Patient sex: M
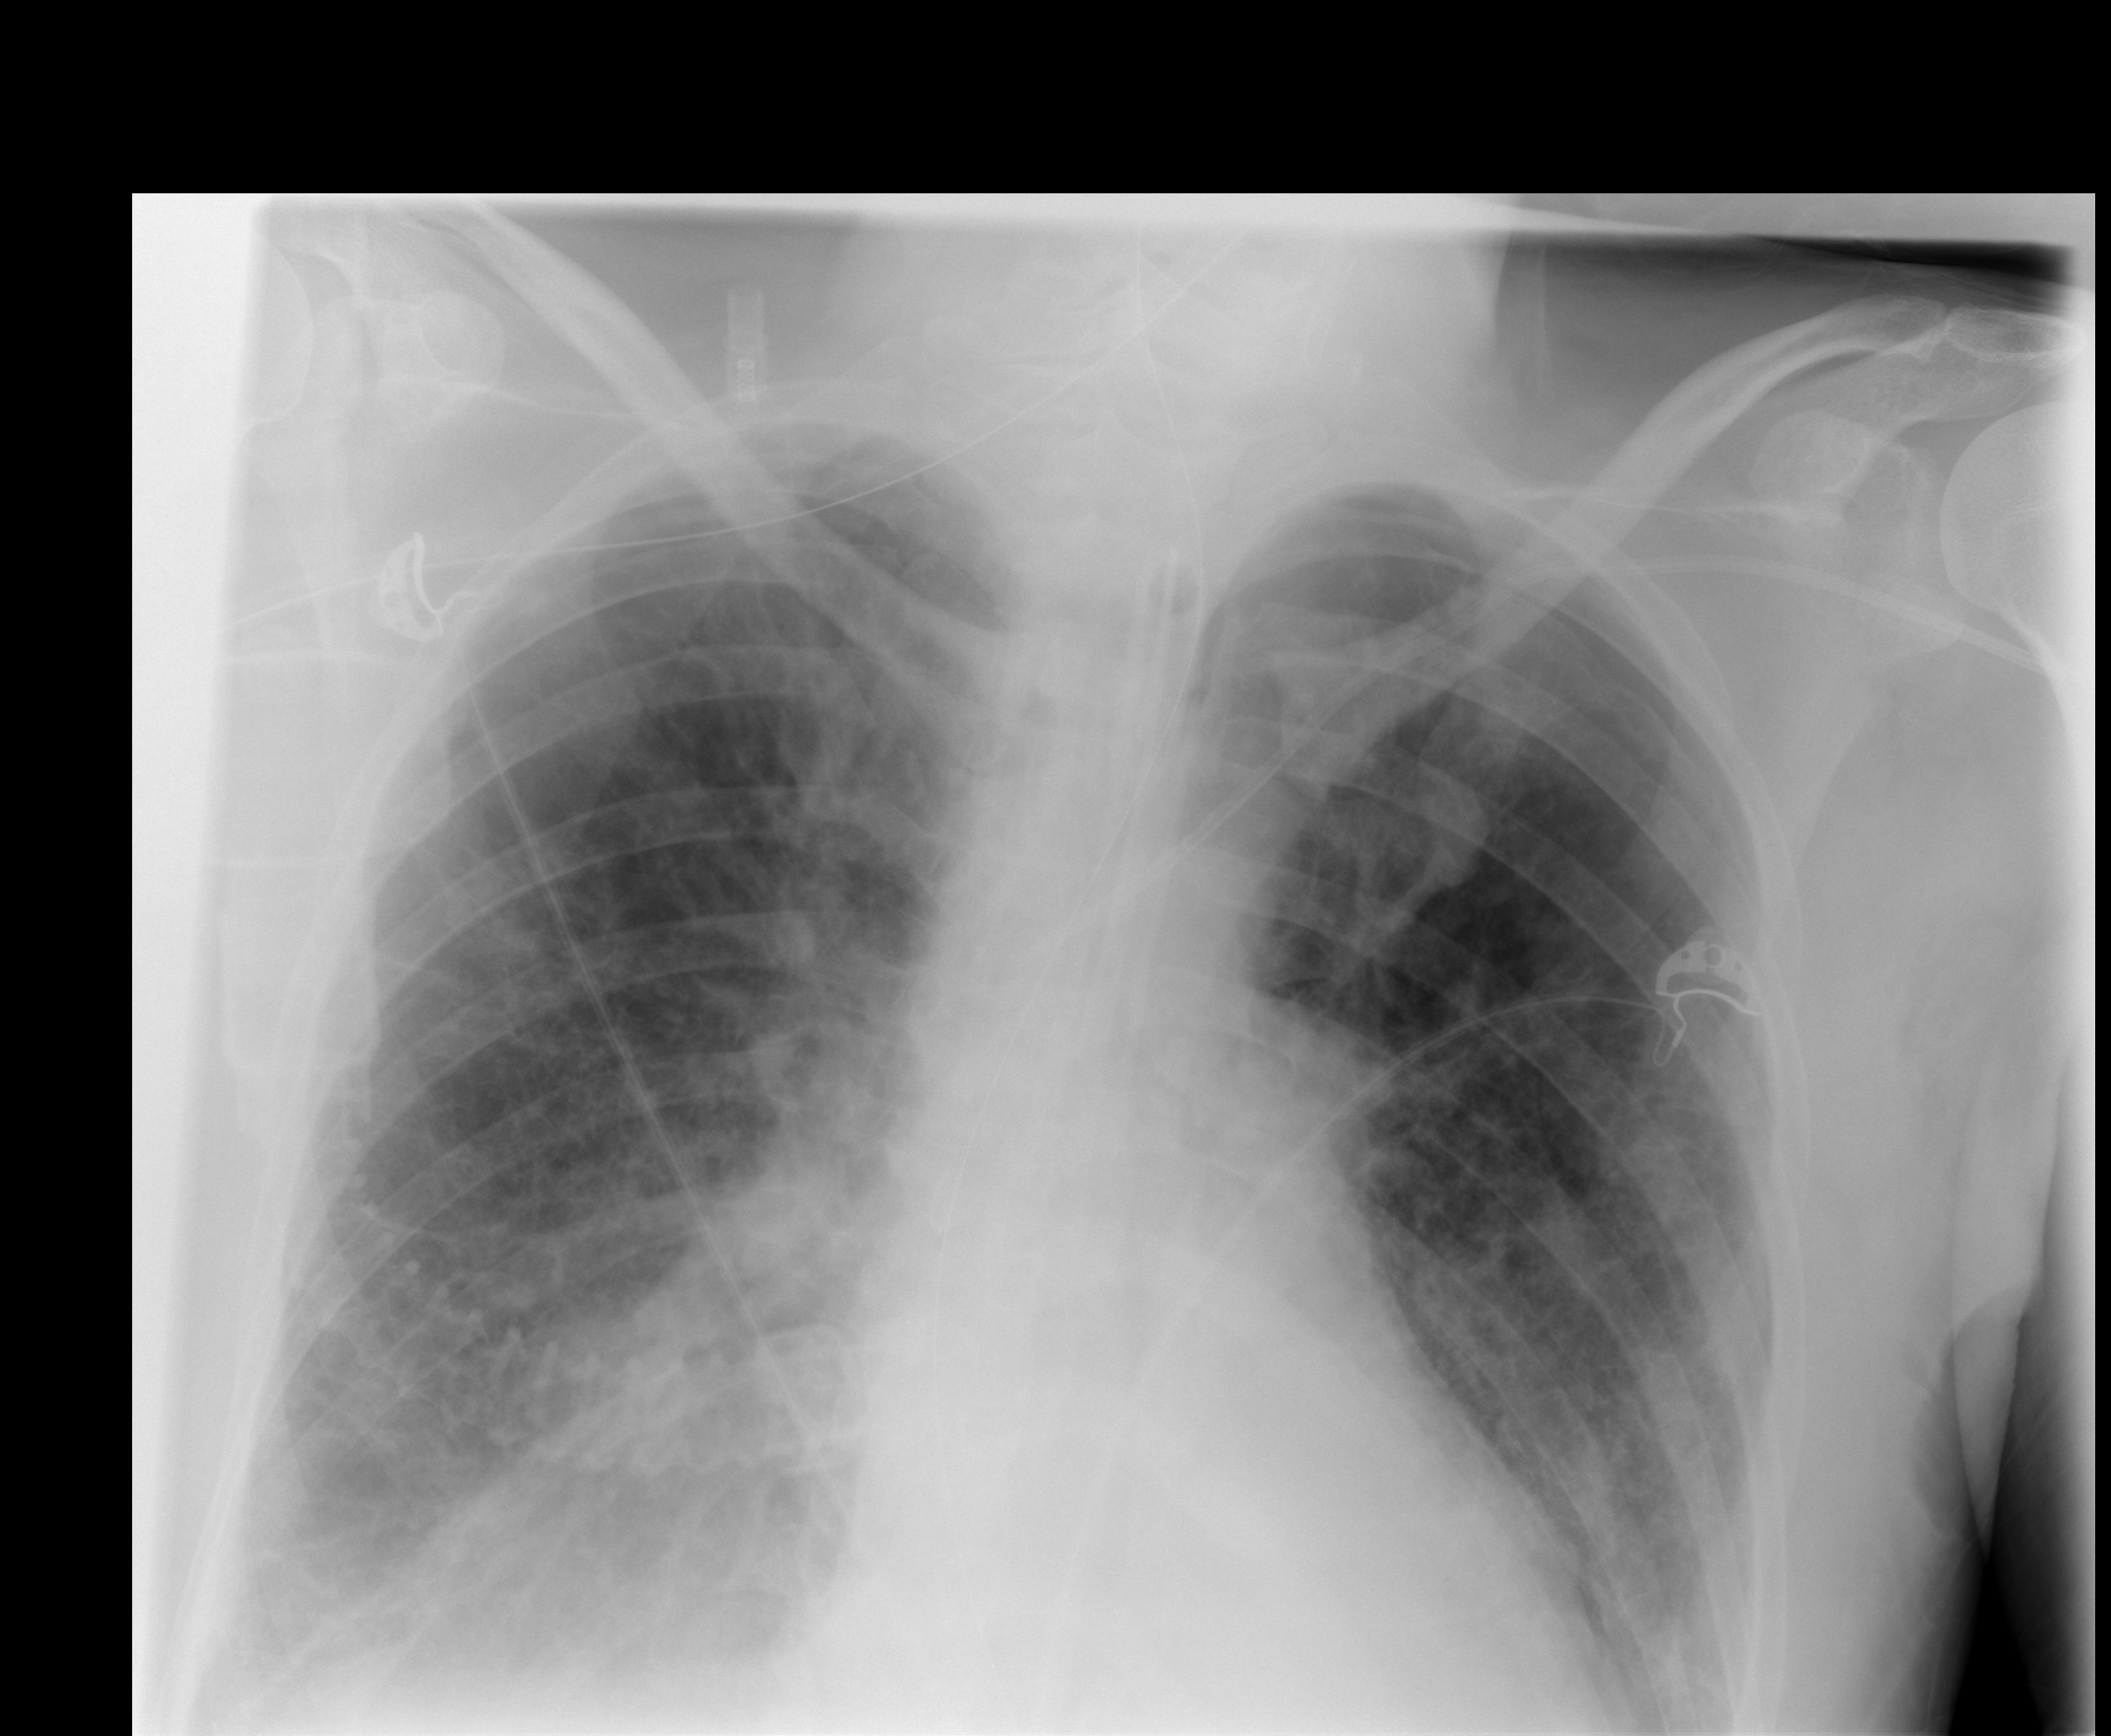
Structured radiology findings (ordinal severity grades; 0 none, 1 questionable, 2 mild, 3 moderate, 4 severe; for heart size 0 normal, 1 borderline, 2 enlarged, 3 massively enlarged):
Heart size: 0
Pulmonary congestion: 2
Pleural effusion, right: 2
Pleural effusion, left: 2
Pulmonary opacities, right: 3
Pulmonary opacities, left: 2
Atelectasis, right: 2
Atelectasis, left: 2